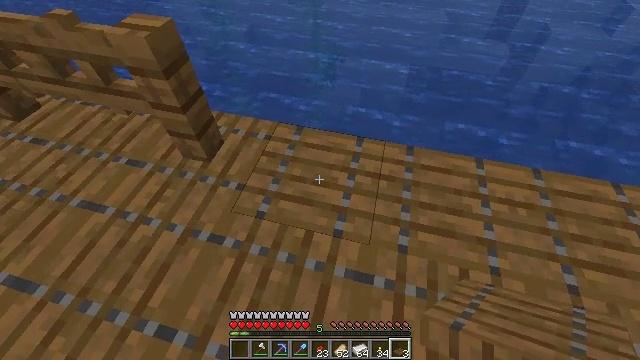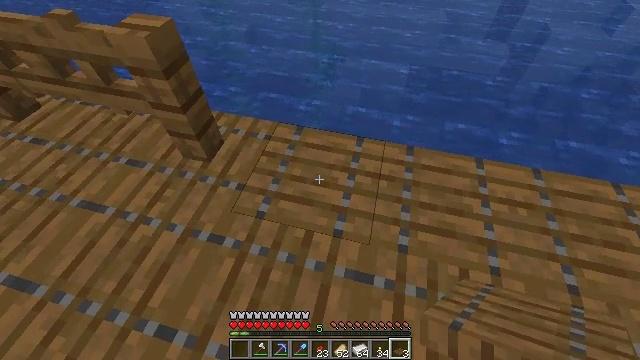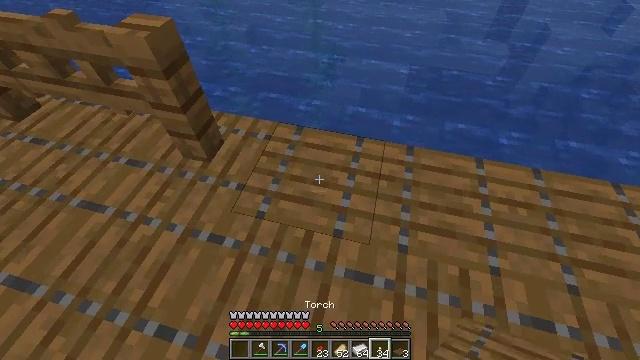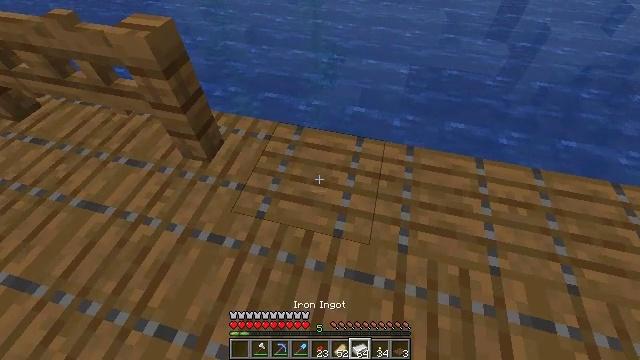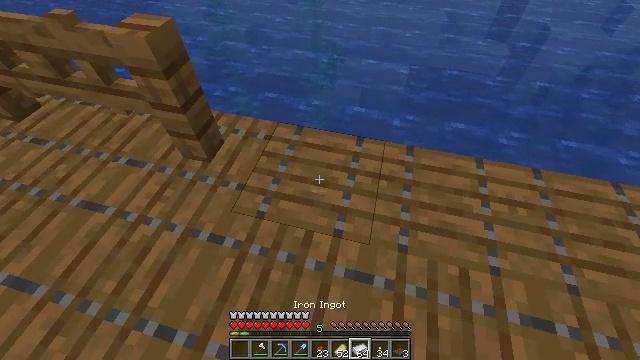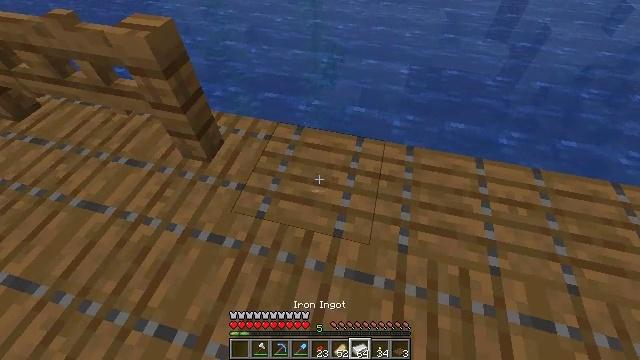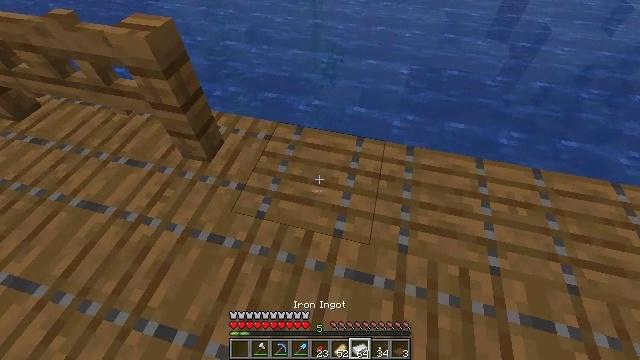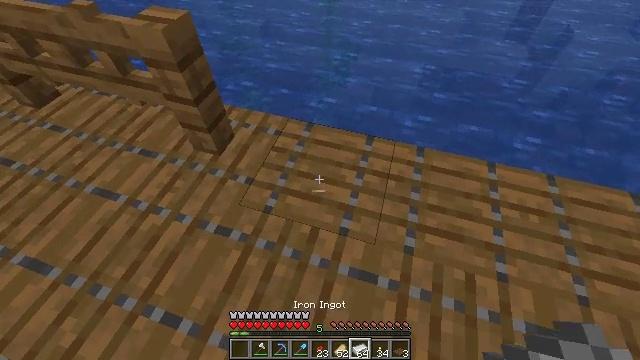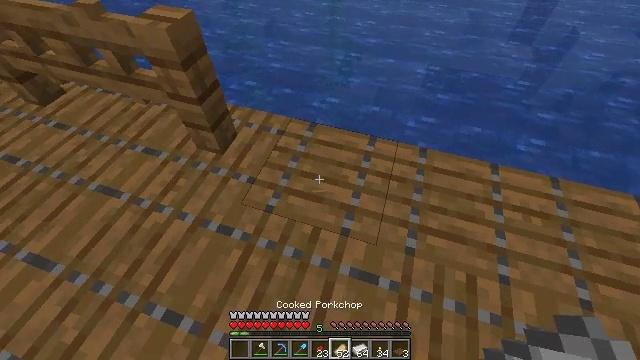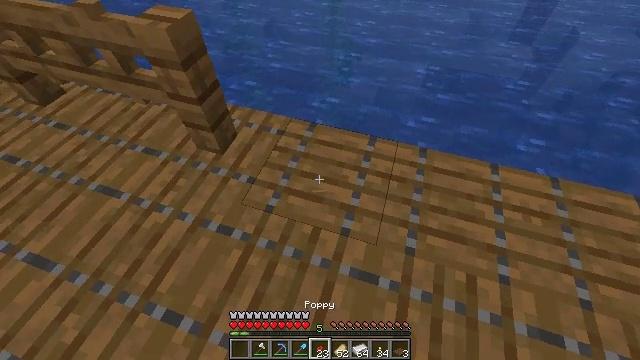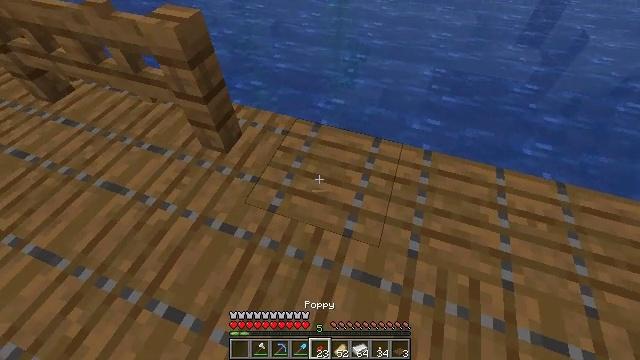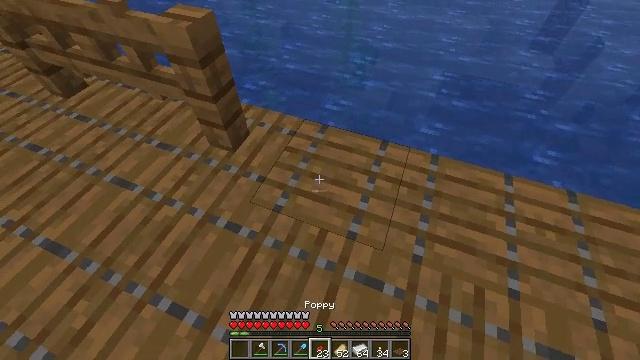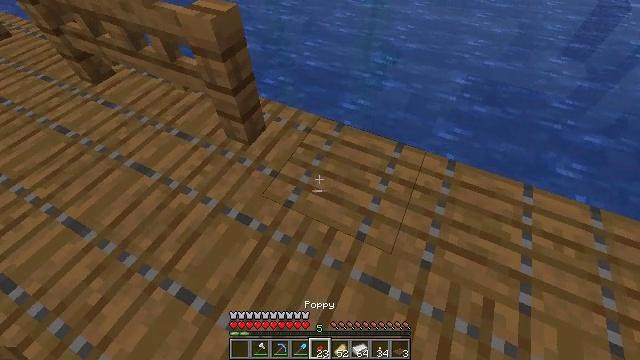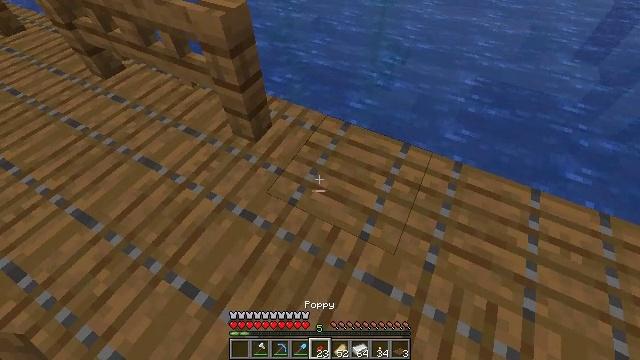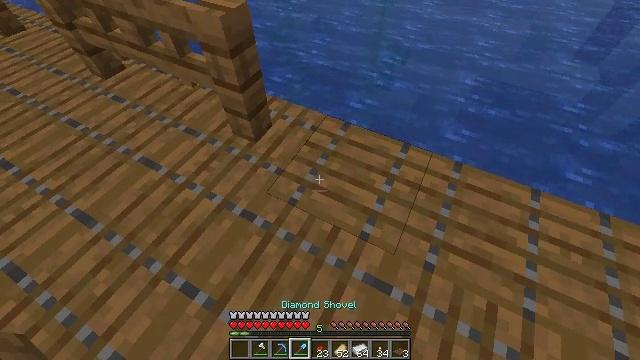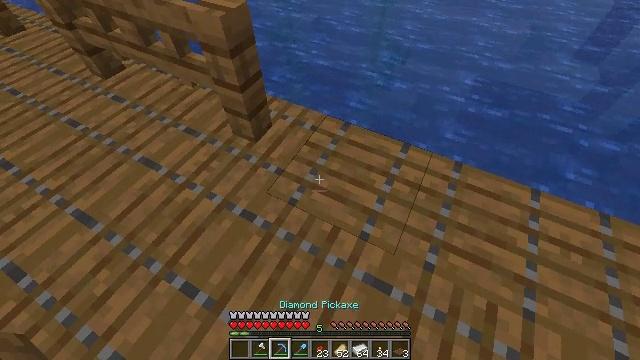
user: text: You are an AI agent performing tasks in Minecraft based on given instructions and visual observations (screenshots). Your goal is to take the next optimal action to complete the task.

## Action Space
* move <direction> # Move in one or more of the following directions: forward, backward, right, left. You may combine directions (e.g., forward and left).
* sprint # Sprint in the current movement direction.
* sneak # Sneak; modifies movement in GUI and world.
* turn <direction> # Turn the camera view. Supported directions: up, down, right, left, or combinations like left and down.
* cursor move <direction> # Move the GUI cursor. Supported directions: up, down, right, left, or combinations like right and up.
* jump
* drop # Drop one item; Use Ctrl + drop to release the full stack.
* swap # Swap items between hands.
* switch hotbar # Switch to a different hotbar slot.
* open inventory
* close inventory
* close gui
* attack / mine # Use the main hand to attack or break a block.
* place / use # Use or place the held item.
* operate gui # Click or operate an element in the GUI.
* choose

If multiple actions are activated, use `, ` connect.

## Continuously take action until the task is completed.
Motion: motion action
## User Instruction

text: Attack the spruce trapdoor to gather it.
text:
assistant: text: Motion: no_op
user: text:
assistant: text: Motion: no_op
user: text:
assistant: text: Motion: no_op
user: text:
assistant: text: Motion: no_op
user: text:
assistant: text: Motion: no_op
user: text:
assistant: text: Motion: no_op
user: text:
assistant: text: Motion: turn left
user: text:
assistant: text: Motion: no_op
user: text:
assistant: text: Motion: no_op
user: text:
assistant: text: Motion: turn left
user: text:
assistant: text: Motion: turn left
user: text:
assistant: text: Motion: turn left
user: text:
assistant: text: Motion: turn left
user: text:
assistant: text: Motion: no_op
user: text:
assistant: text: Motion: no_op
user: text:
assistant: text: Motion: no_op
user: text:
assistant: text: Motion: no_op
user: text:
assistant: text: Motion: no_op
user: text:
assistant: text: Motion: no_op
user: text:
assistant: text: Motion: no_op
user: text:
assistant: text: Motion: no_op
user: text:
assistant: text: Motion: no_op
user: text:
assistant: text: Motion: no_op
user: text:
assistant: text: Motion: no_op
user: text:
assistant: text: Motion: no_op
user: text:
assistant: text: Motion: turn right and down
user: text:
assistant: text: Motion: turn right
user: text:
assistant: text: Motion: attack / mine
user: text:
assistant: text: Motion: turn right, attack / mine
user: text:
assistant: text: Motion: turn right, attack / mine